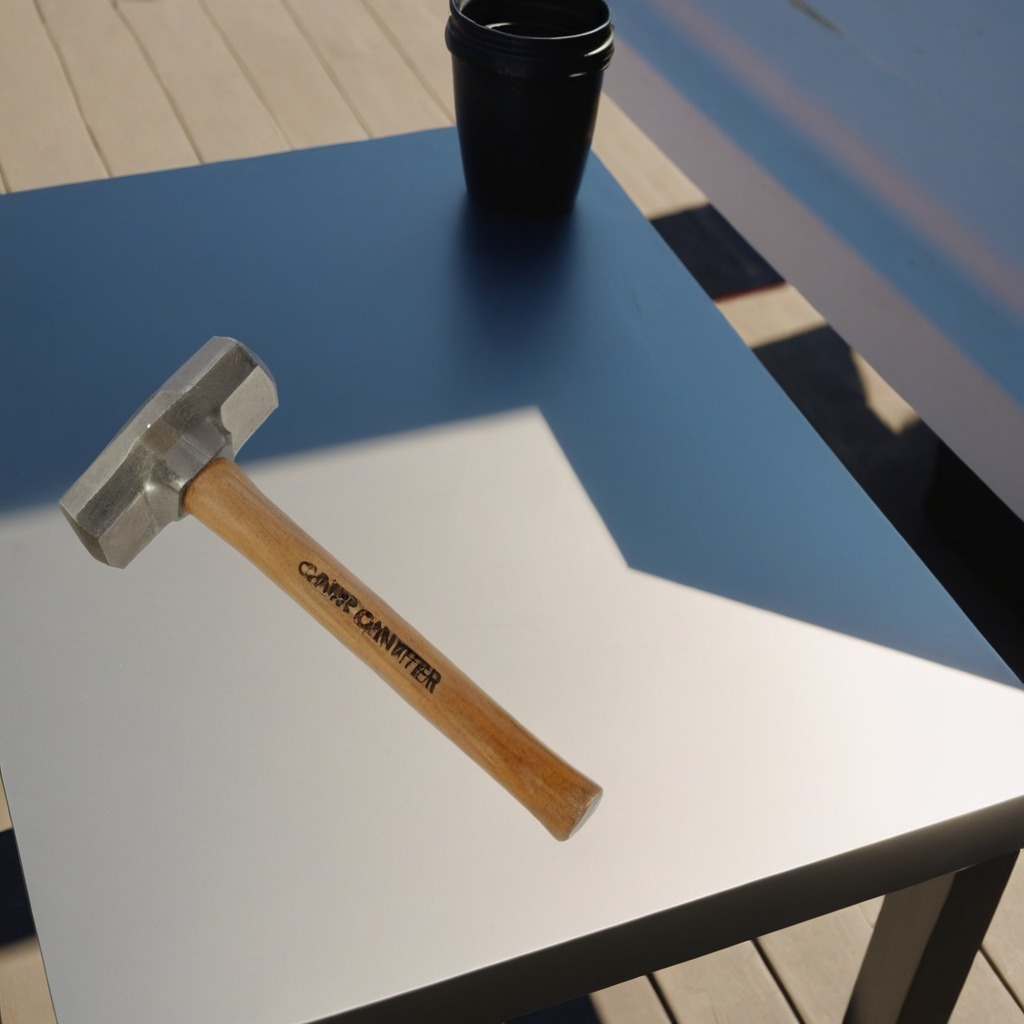
A hammer lies on a clean utility table in a temporary outdoor tool station afternoon light present textured surface